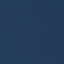
Land use / land cover class: SeaLake